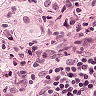
Metastatic tissue present: yes